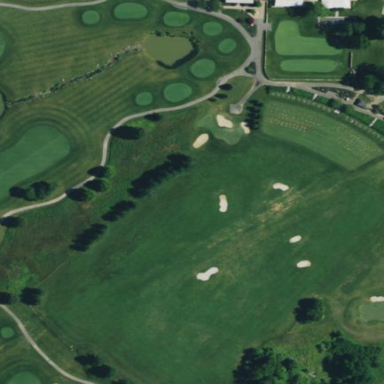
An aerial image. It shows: Grassy area designated as driving range for golf.